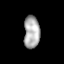
Tissue: lung
Cell type: Epithelial cells
Senescence score: 0.2414
Nuclear area (px): 503
Mean DAPI intensity: 173.738